Question: I am able to get a histogram from a Pandas dataframe to appear fine. I'd like to also show the PDf/CDF as line charts on the same plot.
My code:
'''
import scipy.stats as stats
from scipy.stats import norm
samples=twentyandmiddle['age']
print samples.head(5)
plt.hist(samples, bins=40, normed=True)
#samples=samples[0]
plt.plot(samples,norm.pdf(samples), 'r-', lw=5, alpha=0.6, label='sample pdf')
plt.plot(samples,norm.cdf(samples), 'k-', lw=2, alpha=0.6, label='sample cdf')
plt.legend(loc='best', frameon=False)
plt.show()
'''
My issue is: The cdf/pdf lines are just 0 across the graph, like this:

What's wrong?
The 'head' outputs this:
'''
0 59
1 58
2 57
3 54
4 51
Name: age, dtype: int64
'''
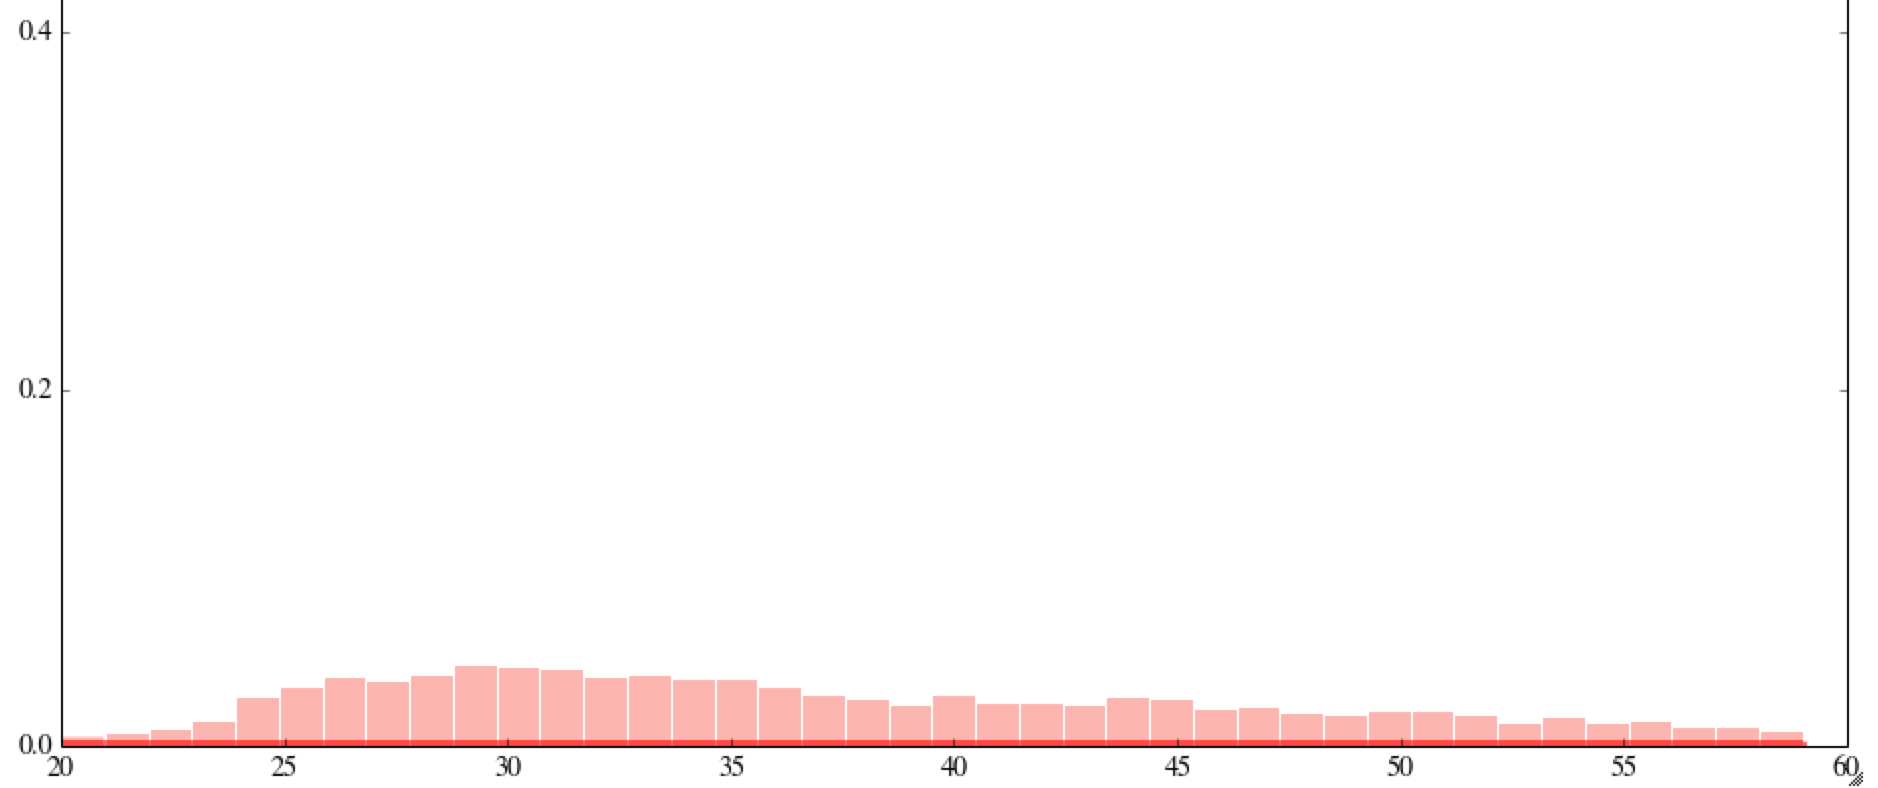
Answer: 'norm.pdf(x)' computes the PDF of the normal disttribution, with mean 0 and std. dev. 1. It looks like your values are all larger than 20. 'norm.pdf(20)' is 5.52e-88. Similarly, 'norm.cdf(20)' is 1.0.
Did you mean to first fit a normal distribution to your data, and plot the PDF and CDF of the fitted distribution? If so, you'll need to include the fitted parameters in the calls; e.g. 'norm.pdf(x, loc=mu, scale=stddev)' and 'norm.cdf(x, loc=mu, scale=stddev)'.